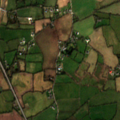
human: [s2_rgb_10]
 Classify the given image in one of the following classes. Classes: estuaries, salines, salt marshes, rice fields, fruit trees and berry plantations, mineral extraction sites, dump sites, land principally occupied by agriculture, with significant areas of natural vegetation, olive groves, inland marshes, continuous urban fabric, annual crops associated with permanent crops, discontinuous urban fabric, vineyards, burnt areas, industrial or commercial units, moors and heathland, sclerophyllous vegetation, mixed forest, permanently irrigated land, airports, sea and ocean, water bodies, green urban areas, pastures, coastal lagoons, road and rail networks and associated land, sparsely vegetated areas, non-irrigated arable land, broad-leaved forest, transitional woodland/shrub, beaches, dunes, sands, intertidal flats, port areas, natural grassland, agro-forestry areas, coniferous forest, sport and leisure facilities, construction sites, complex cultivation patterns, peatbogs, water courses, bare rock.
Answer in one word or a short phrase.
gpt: construction sites, non-irrigated arable land, pastures